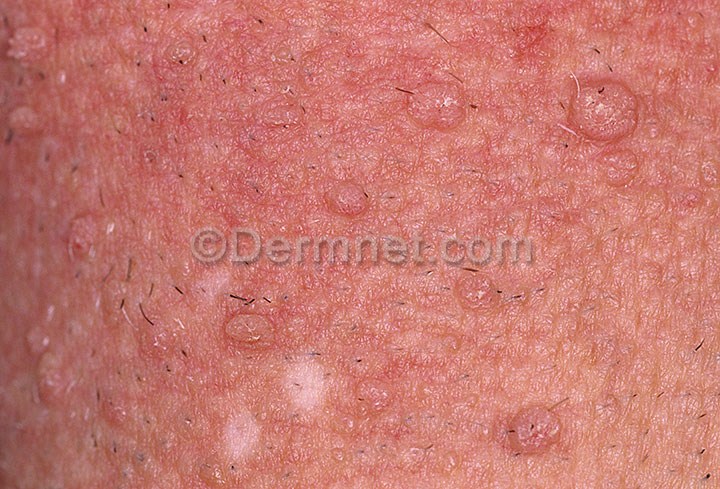
Disease: Warts Molluscum and other Viral Infections